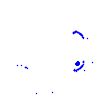
Particle: electron